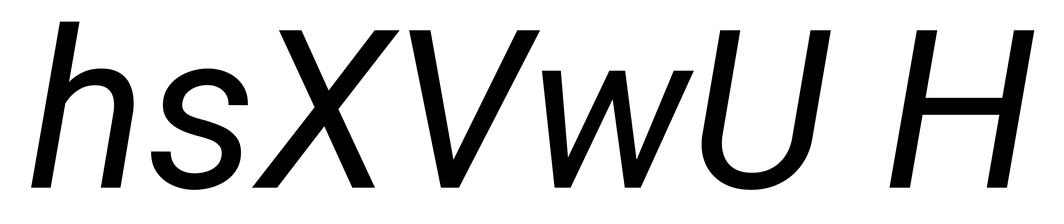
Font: Roboto-Italic_Italic